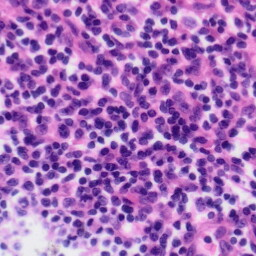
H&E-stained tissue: Tonsil